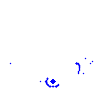
Particle: pion